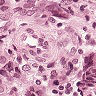
Metastatic tissue present: yes